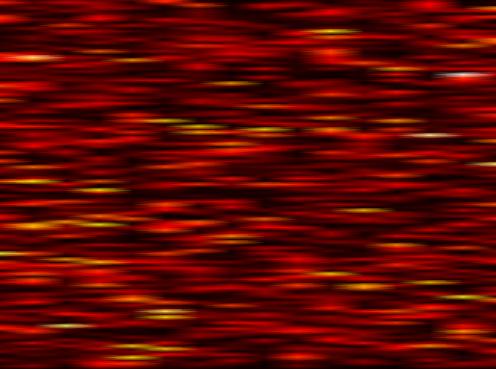
Label: FBMC